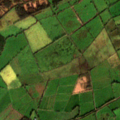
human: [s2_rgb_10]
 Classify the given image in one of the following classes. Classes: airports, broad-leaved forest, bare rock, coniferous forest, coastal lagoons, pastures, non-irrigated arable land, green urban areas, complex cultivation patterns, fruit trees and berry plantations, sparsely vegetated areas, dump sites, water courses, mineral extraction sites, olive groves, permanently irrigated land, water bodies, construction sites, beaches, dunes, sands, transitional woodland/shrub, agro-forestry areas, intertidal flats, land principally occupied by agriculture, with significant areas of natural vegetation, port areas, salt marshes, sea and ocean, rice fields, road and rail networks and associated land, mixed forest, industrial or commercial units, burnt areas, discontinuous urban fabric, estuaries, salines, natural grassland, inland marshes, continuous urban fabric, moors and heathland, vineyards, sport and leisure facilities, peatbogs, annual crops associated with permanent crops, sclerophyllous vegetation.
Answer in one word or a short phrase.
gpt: pastures, coniferous forest, mixed forest